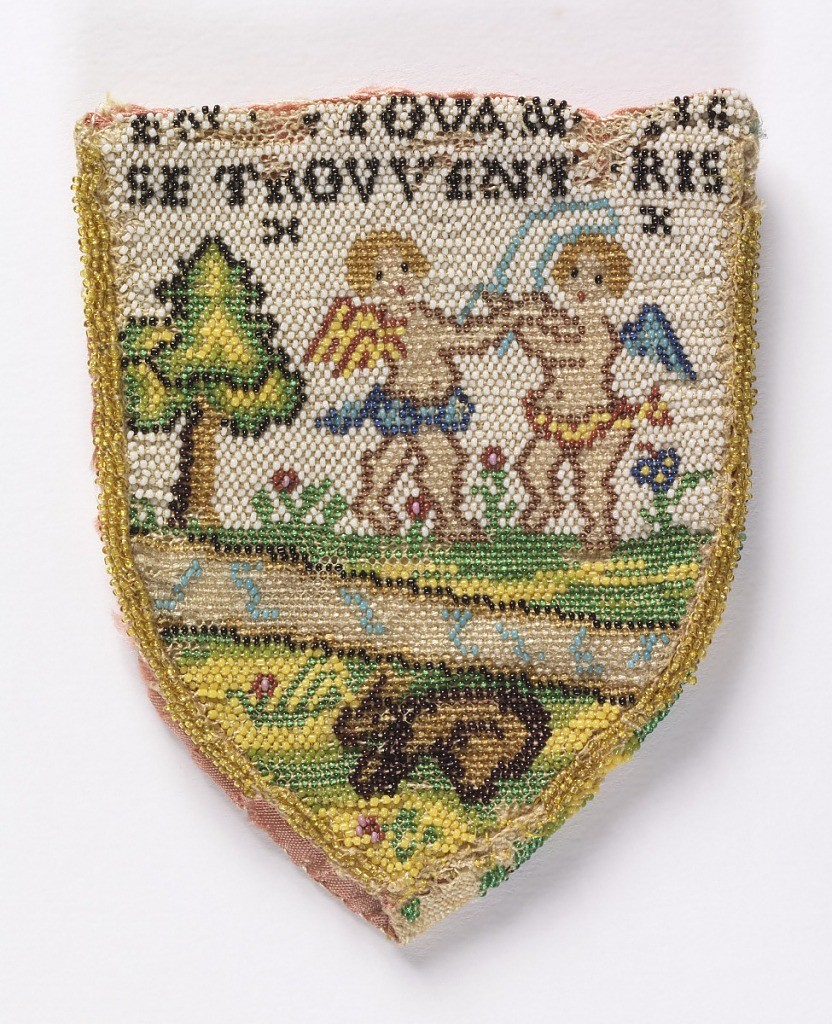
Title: Purse
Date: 18th century
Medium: silk, glass beads Technique: looping incorporating strung beads. Two panels worked separately.
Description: Looped bag with solid beadwork. Design shows a woman with bouquet in pastoral setting, with "Jay La Victoire" above her head. On other side of bag, two cupids by a stream with illegible (damaged) inscription in French (Se Trouvent Ris). Lined with pink silk damask, probably of later date.